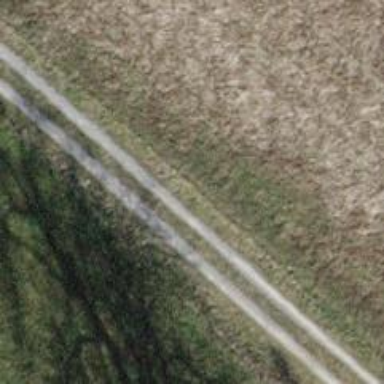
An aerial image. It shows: Gravel track.